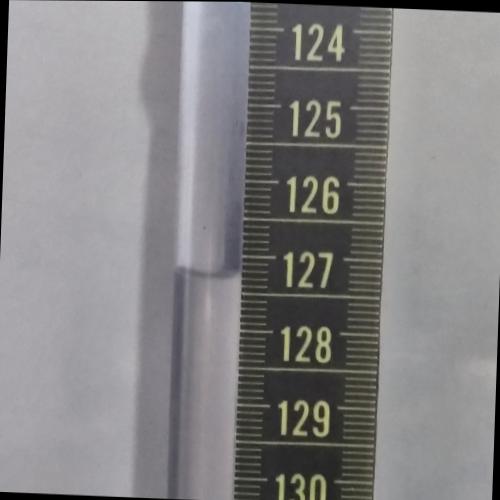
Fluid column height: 127.3 cm